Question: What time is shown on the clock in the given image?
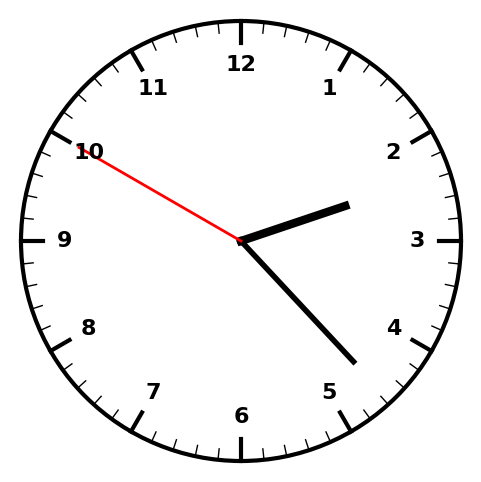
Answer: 02:22:50